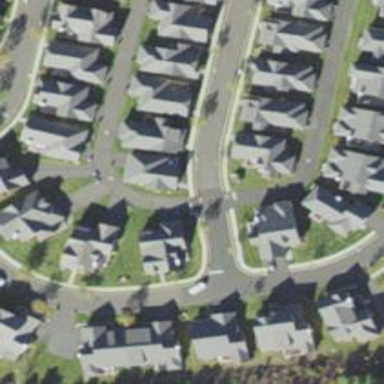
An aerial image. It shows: Alley classified as service road.